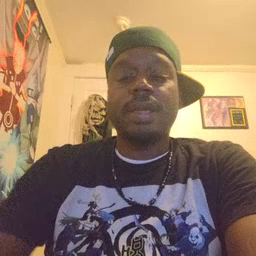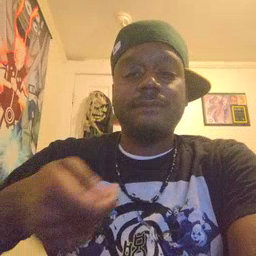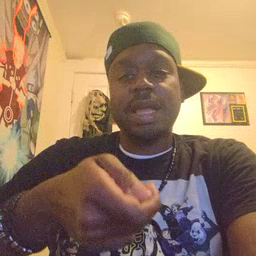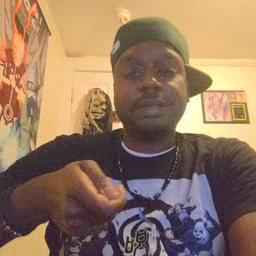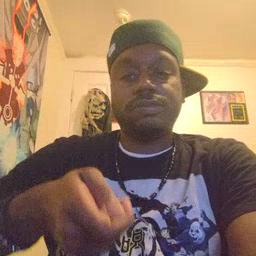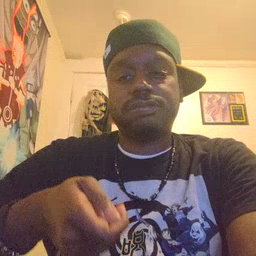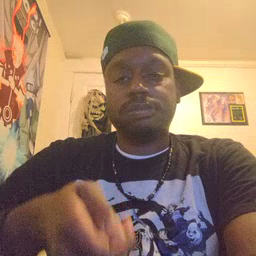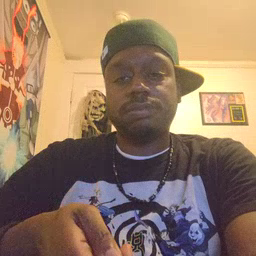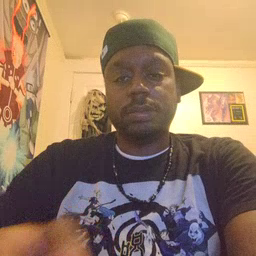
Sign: vacuum